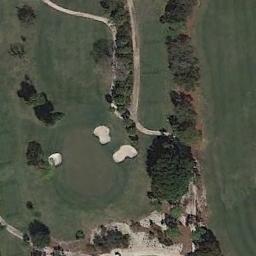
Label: golf_course